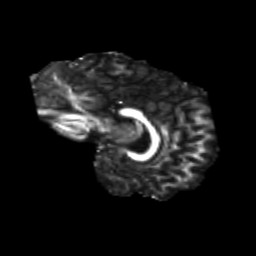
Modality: FA
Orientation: sagittal
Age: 28
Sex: female
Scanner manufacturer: siemens
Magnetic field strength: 3 T
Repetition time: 1.8 s
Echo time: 0.07 s